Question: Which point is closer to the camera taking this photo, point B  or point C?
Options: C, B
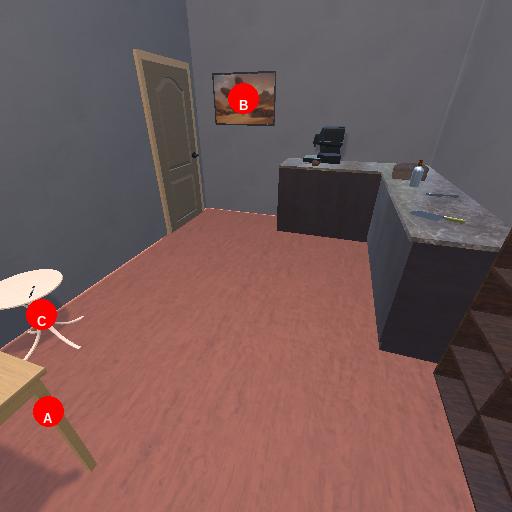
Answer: C